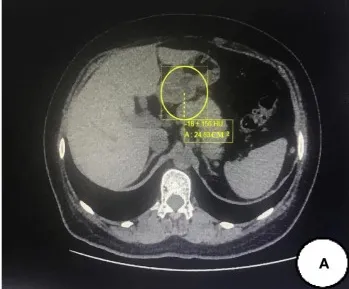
The preoperative examination results and surgical specimen. Abdominal enhanced CT transverse axial view:a nodular object in the antrum was found in the yellow circle.
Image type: radiology (ct)